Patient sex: F
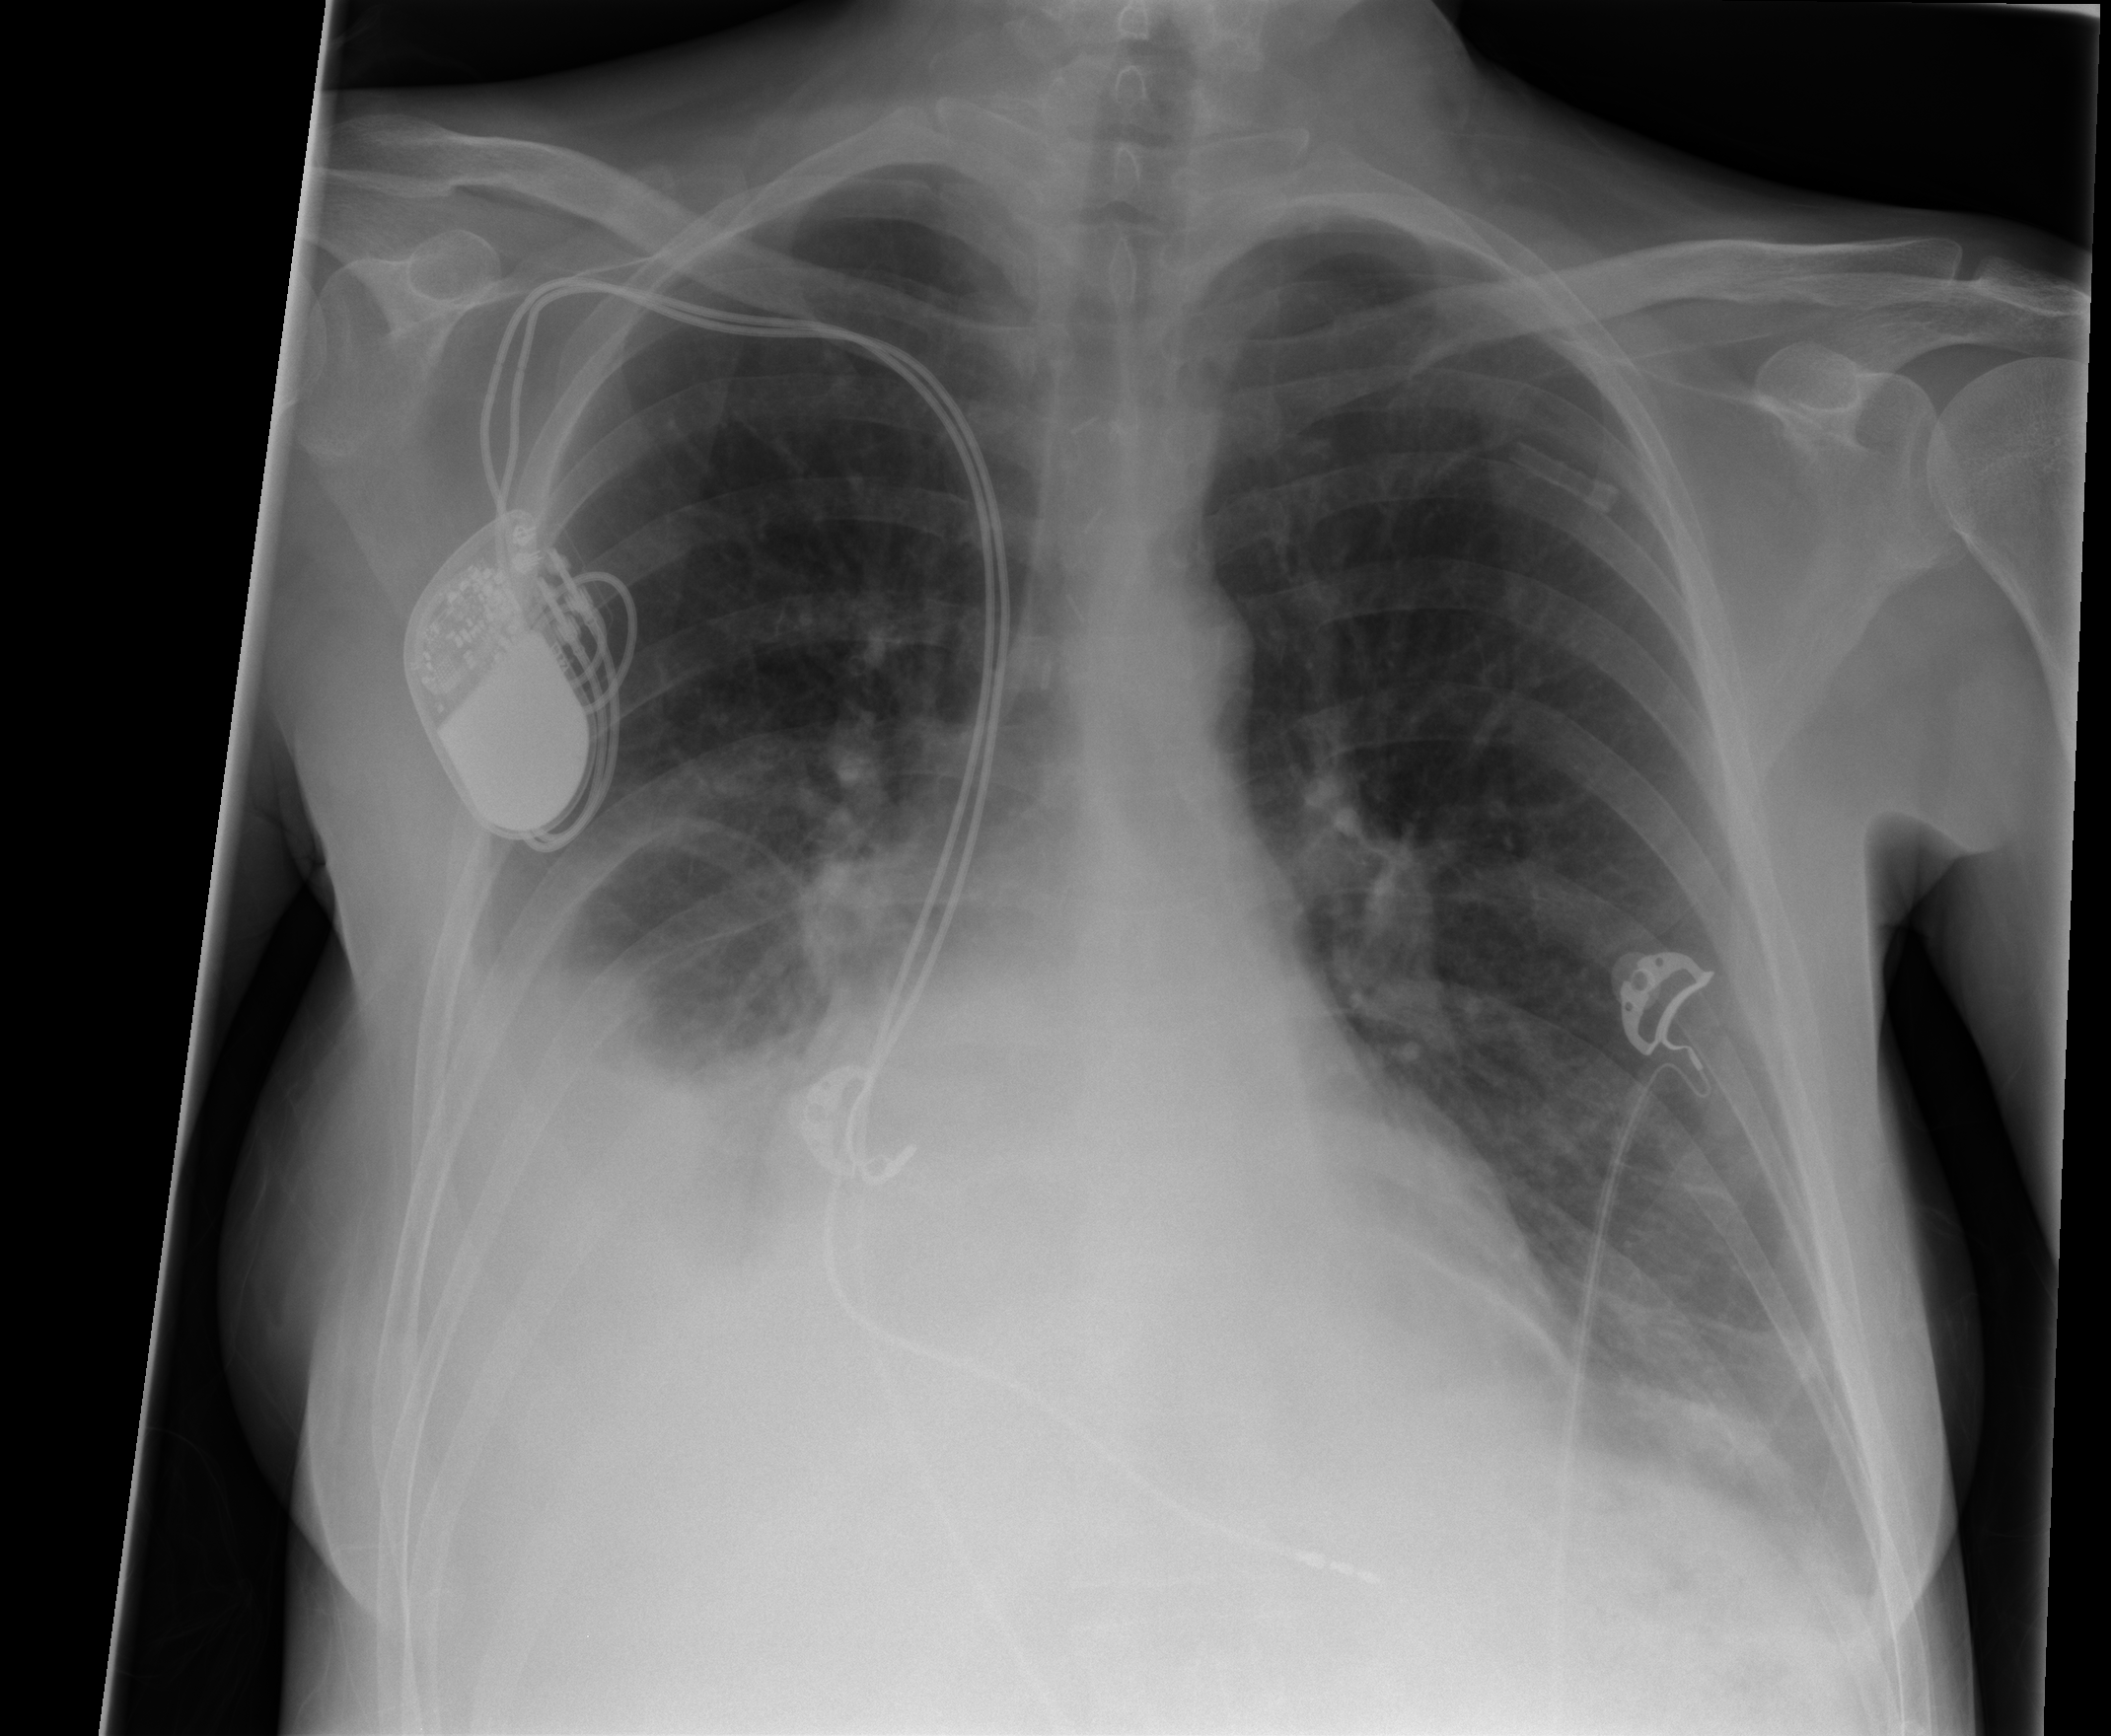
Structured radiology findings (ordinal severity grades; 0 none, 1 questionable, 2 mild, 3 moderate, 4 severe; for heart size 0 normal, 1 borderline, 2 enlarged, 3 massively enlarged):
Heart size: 1
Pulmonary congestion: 0
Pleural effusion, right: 3
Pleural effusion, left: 0
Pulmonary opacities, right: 0
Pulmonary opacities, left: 0
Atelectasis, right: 3
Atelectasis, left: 2